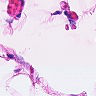
Metastatic tissue present: no